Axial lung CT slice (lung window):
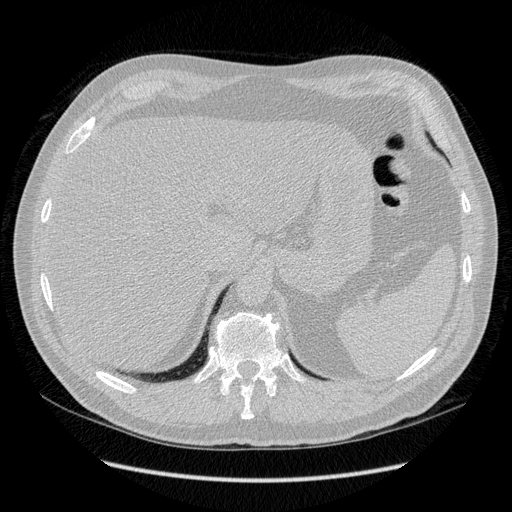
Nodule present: no